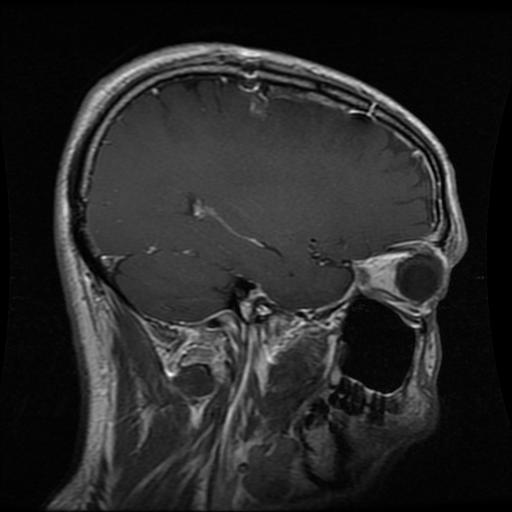
Label: glioma